Interaction volume radius: 10 \u00c5
Interaction volume height: 10 \u00c5
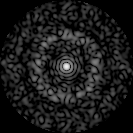
Disorder parameter: 0.8371